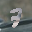
Label: 7